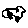
Label: car